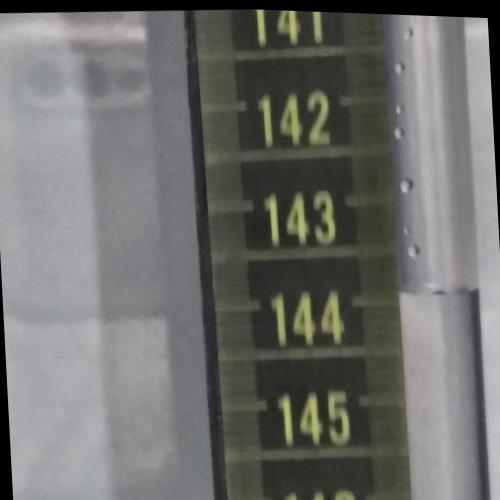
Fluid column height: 143.9 cm